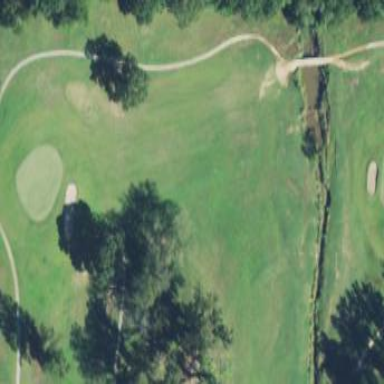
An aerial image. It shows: Grassy area designated as golf fairway.